Question: I'm capturing the following data from MySQL:

Using PHP, I want to organize the data in two arrays: ''pagamentos'' and ''recebimentos'', sorted by ''mes'' into a JSON object. Something like:
'''
{ name: 'Recebimentos', data: [0.00, 11970.99, 2888.0]},
{ name: 'Pagamentos', data: [400.00, 6877.00, 500.00]}
'''
I have:
'''
$rows = $result->fetchAll(PDO::FETCH_ASSOC);
$recebimentos=array();
$pagamentos=array();
foreach ($rows as $key) {
if($key['fluxo']=='Recebimentos'){
array_push($recebimentos, floatval($key['atual']));
} elseif($key['fluxo']=='Pagamentos'){
array_push($pagamentos, floatval($key['atual']));
}
};
echo json_encode(array(
'recebimentos' => array(name=> 'name', data=>$recebimentos),
'pagamentos' => array(name=> 'name', data=>$pagamentos),
));
'''
But this is returning:
'''
{"recebimentos":{"name":"name","data":[0,11970.99,2888]},"pagamentos":{"name":"name","data":[400,6877,500]}}
'''
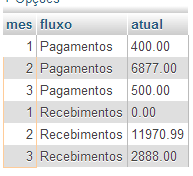
Answer: There are two spots that need changes - '$key['real']' should be '$key['atual']' or '$key['actual']'. Not sure if that's a copy-paste error, or if the column is actually named atual:
'''
foreach ($rows as $key) {
if($key['fluxo']=='Recebimentos'){
$recebimentos[]=$key['atual'];
} elseif($key['fluxo']=='Pagamentos'){
$pagamentos[]==$key['atual'];
}
};
'''
And when you assign the name of the encoded data, you need the actual name, rather than ''name'':
'''
echo json_encode(array(
array(name=> 'recebimentos', data=>$recebimentos),
array(name=> 'pagamentos', data=>$pagamentos)
));
'''